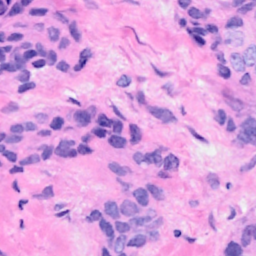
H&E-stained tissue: Breast